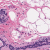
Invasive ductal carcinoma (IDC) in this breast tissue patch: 0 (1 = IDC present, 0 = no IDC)